Aerial crown-view tile of a tropical tree (Barro Colorado Island, Panama), acquired 20250915:
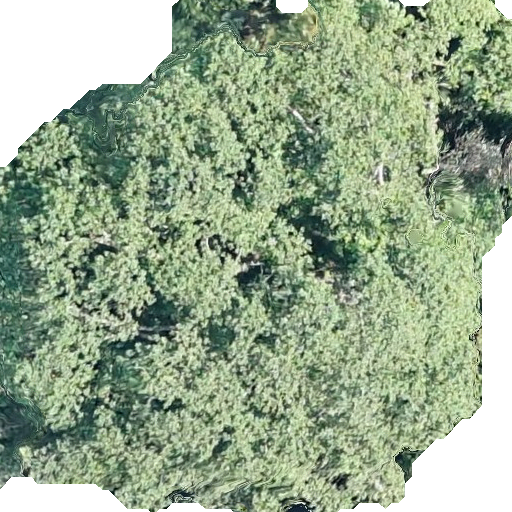
Species: Hieronyma alchorneoides
GBIF accepted scientific name: Hieronyma alchorneoides
Crown area: 371.824 m²